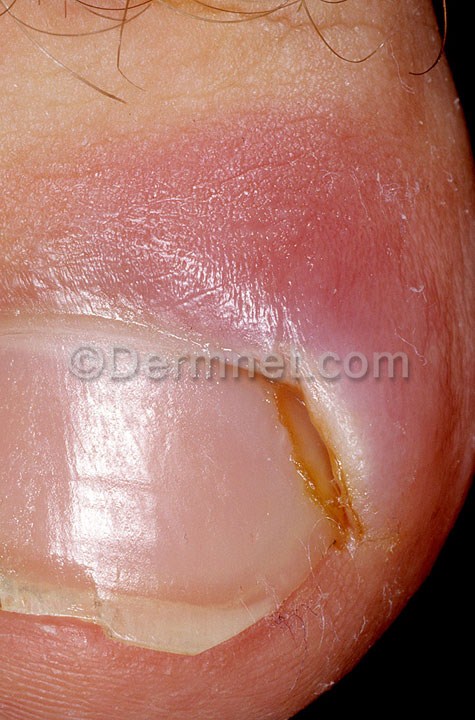
Disease: Nail Fungus and other Nail Disease